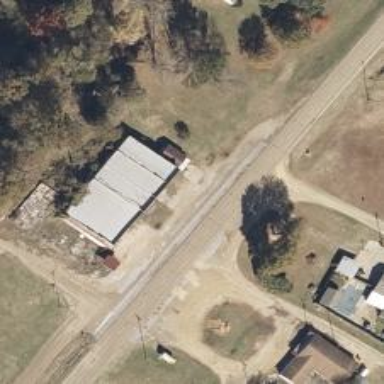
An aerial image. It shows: Abandoned railway parallel to secondary road.